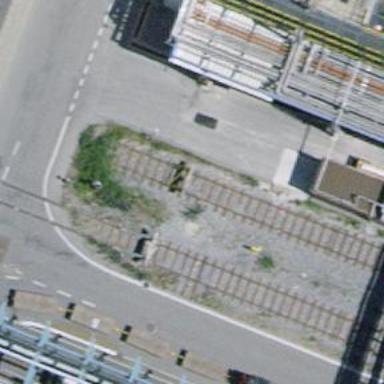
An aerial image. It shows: Railway buffer stop.